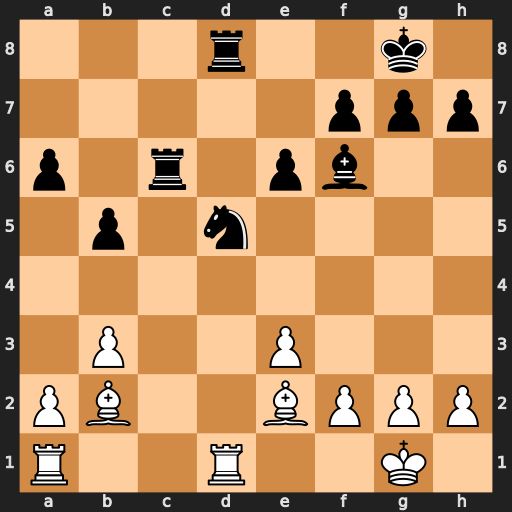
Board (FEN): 3r2k1/5ppp/p1r1pb2/1p1n4/8/1P2P3/PB2BPPP/R2R2K1
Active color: w
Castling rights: -
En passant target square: -
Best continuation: Bxf6 gxf6 e4 Rcd6 exd5